Interaction volume radius: 10 \u00c5
Interaction volume height: 35 \u00c5
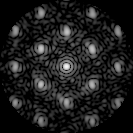
Disorder parameter: 0.3157